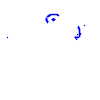
Particle: proton